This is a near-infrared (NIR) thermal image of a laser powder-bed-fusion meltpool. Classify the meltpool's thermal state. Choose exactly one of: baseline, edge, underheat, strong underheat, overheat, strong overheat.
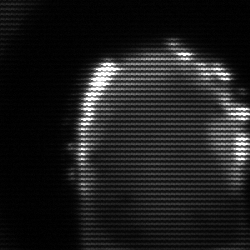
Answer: baseline